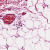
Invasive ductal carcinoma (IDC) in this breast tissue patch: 0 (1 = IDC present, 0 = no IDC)